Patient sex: M
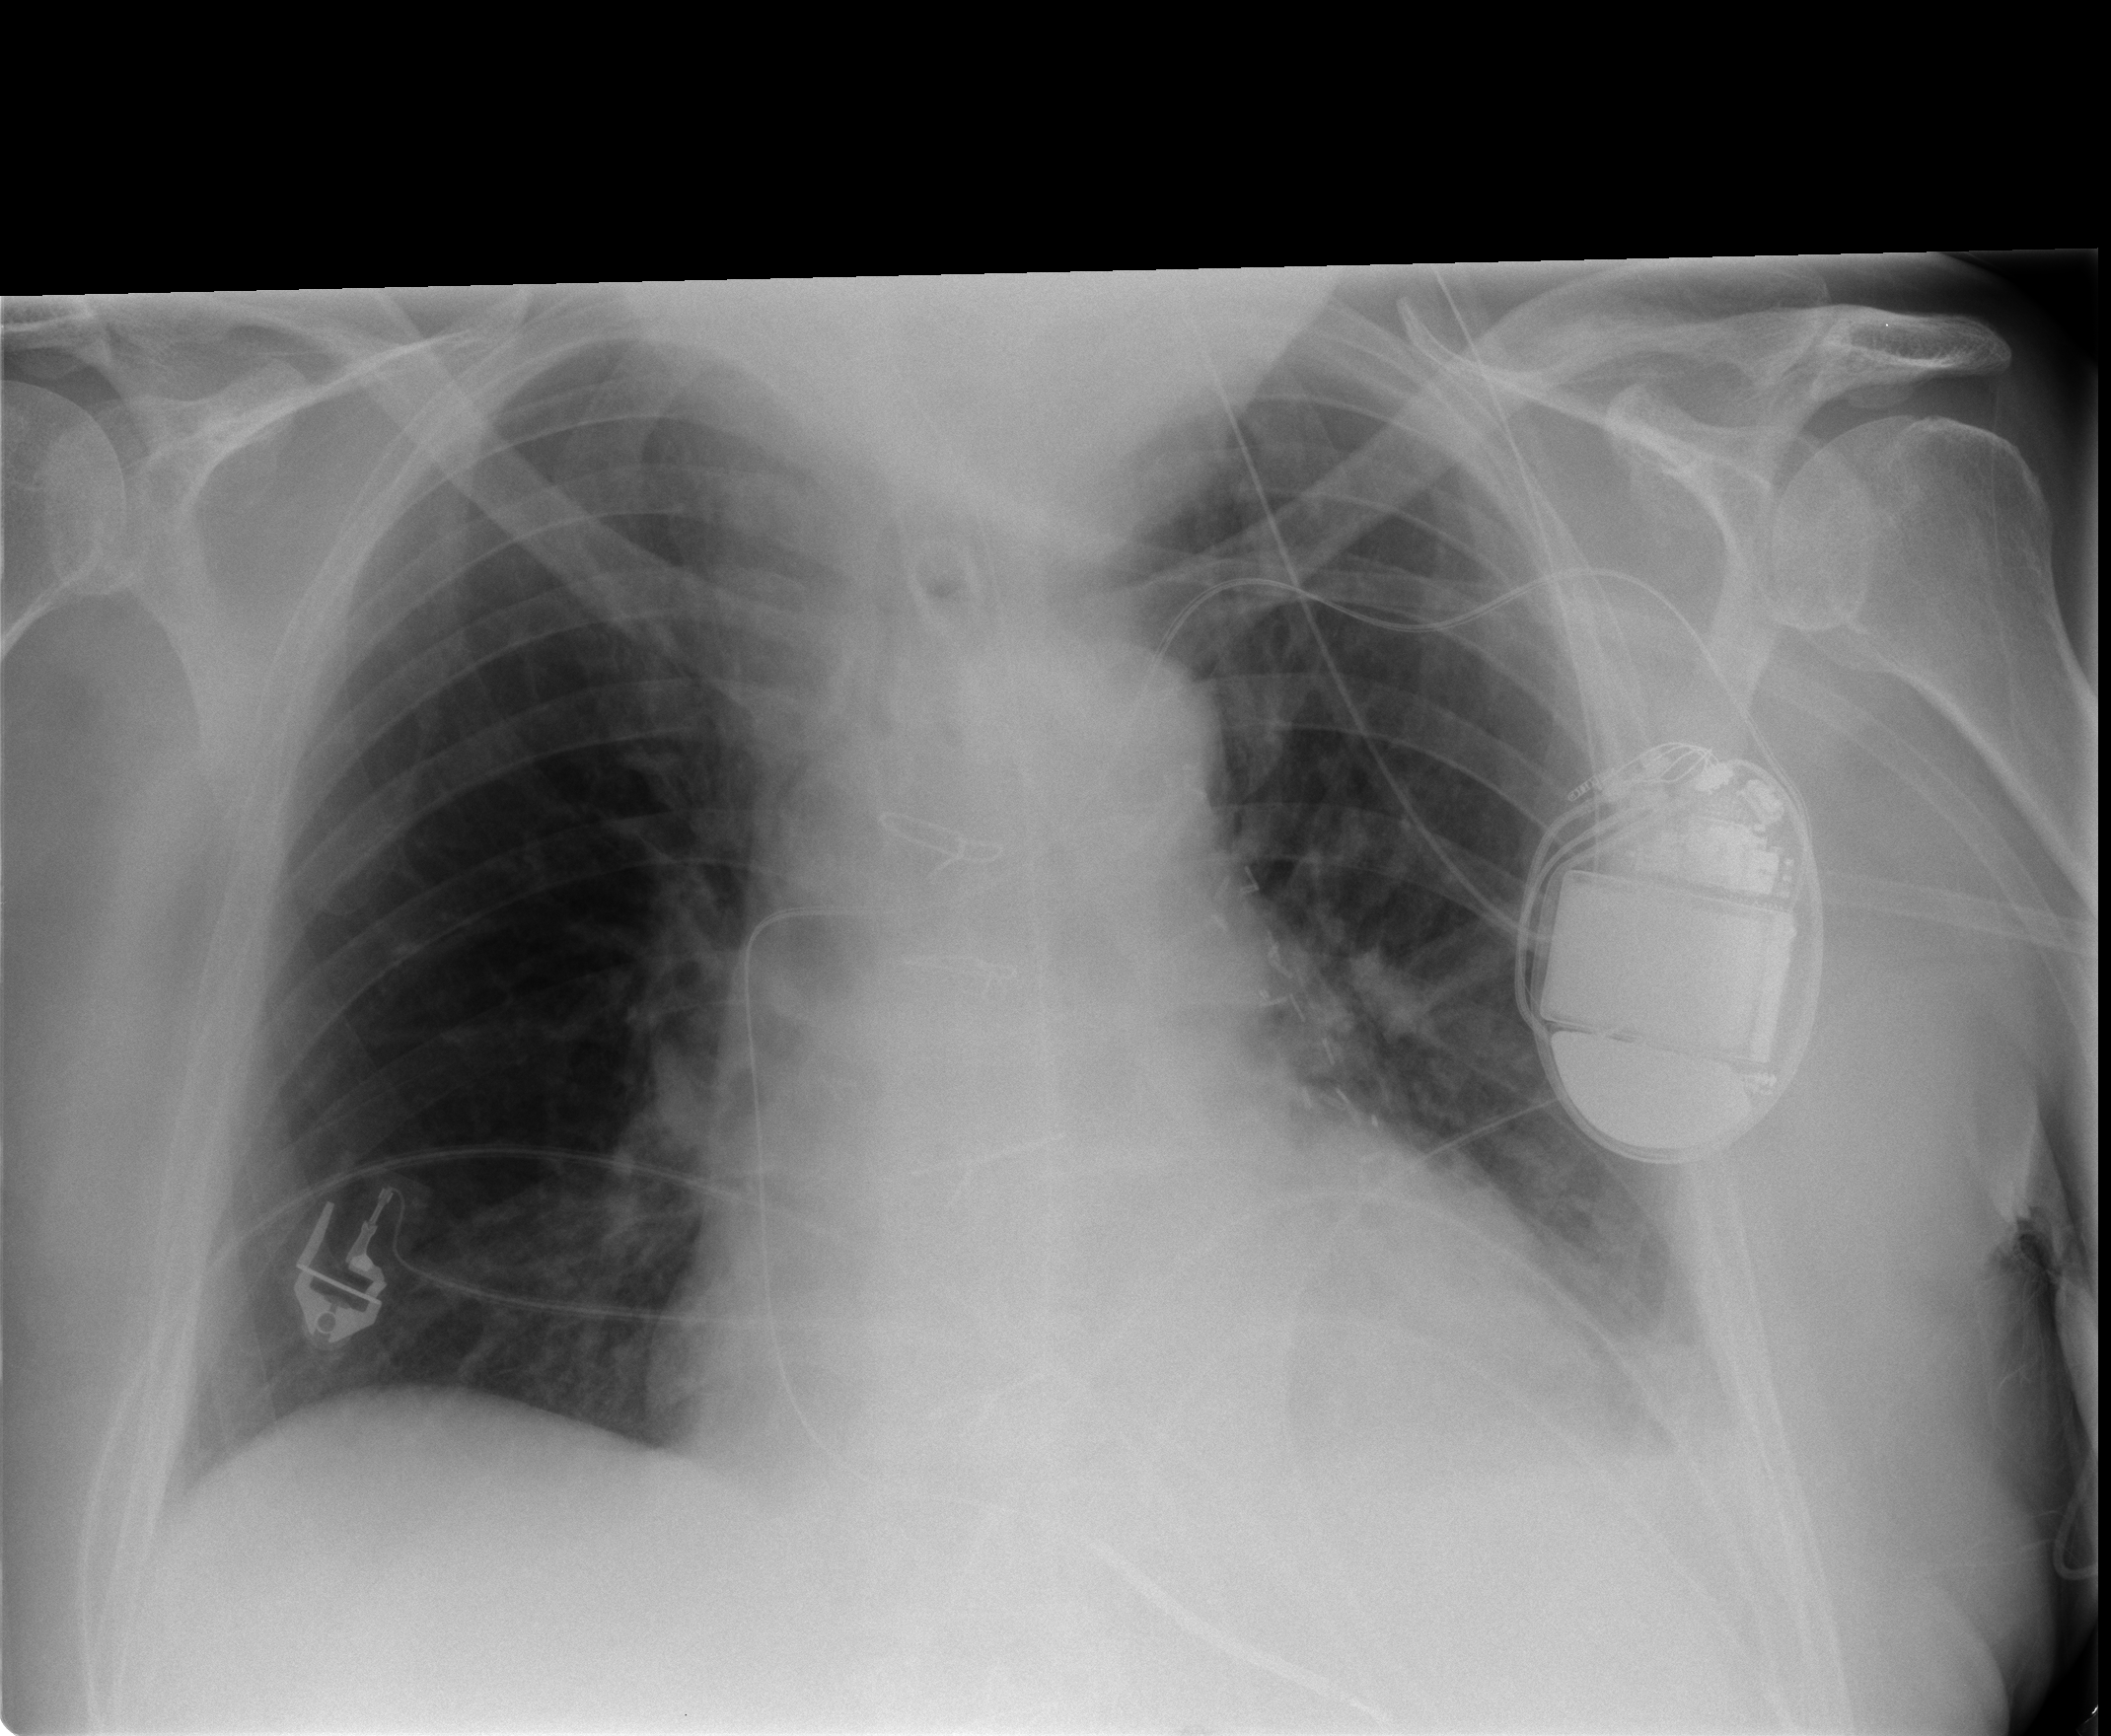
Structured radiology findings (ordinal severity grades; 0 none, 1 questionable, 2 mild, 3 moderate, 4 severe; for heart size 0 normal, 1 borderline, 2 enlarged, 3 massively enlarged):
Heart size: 2
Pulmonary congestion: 2
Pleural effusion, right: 1
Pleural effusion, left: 2
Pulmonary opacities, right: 0
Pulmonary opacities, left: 0
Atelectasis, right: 0
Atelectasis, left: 1